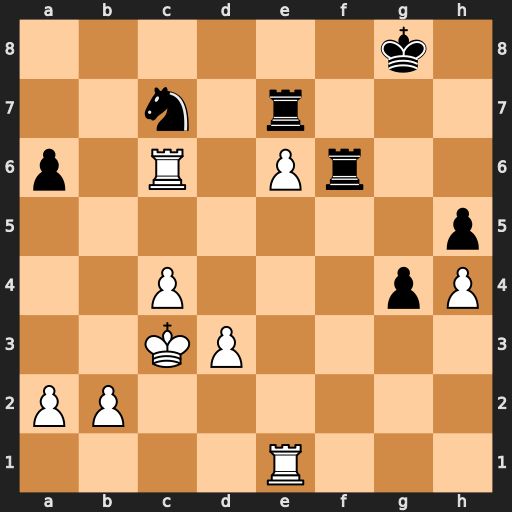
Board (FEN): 6k1/2n1r3/p1R1Pr2/7p/2P3pP/2KP4/PP6/4R3
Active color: w
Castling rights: -
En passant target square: -
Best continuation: Rxc7 Rxc7 e7 Rxe7 Rxe7